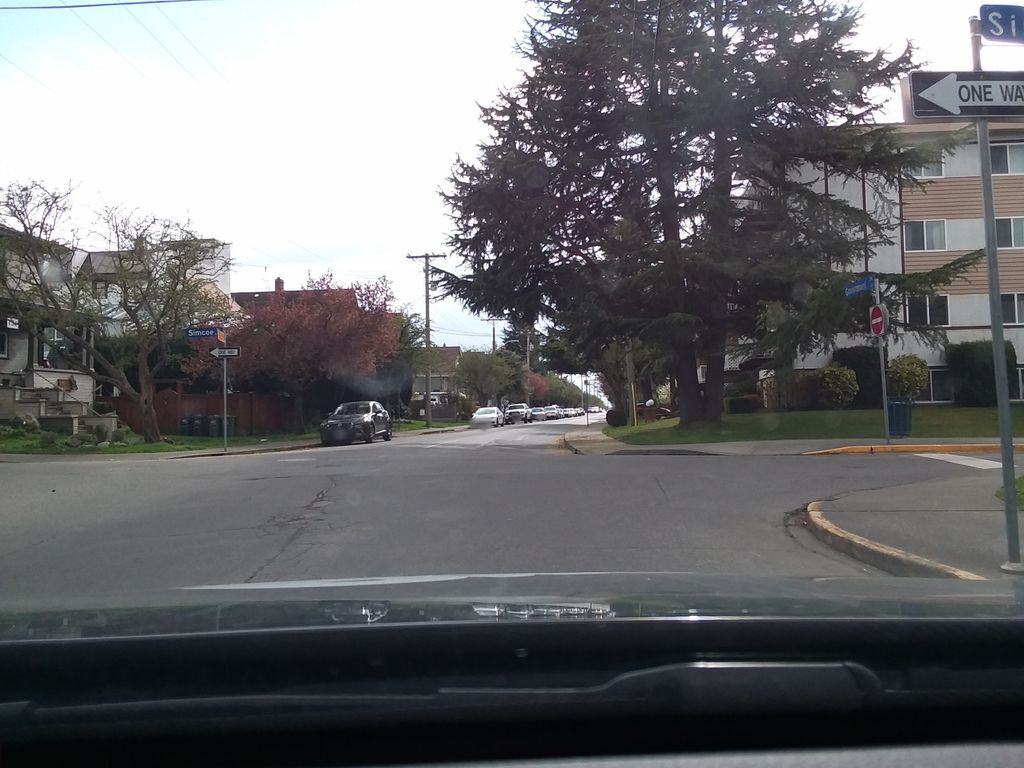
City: victoria